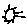
Label: sun